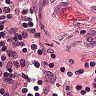
Metastatic tissue present: no